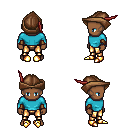
a pixel art fantasy rpg character, male body template, human, dark skin, teal long-sleeve shirt, gold greaves, brown short mohawk hairstyle, leather cap, cloth bracers, gold boots, four views (front, back, left, right), 2x2 character sprite sheet, small pixel art, hard edges, no anti-aliasing